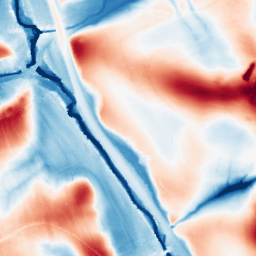
Category: edge_preserving
Decomposition family: guided
Decomposition parameters: radius: 32
eps: 0.001
Upsampling method: quintic
Upsampling parameters: scale: 4
Upsampling scale: 4